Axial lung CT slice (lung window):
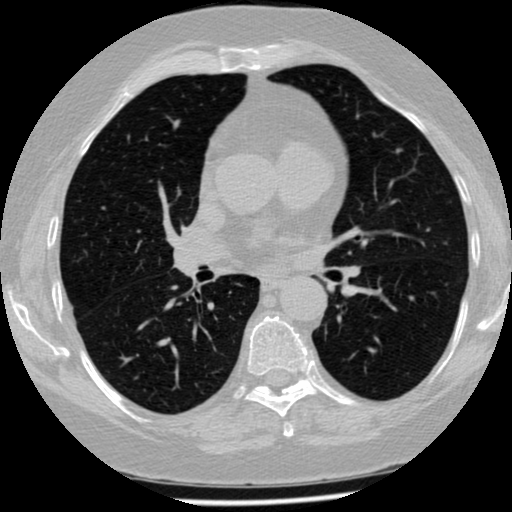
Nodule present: no